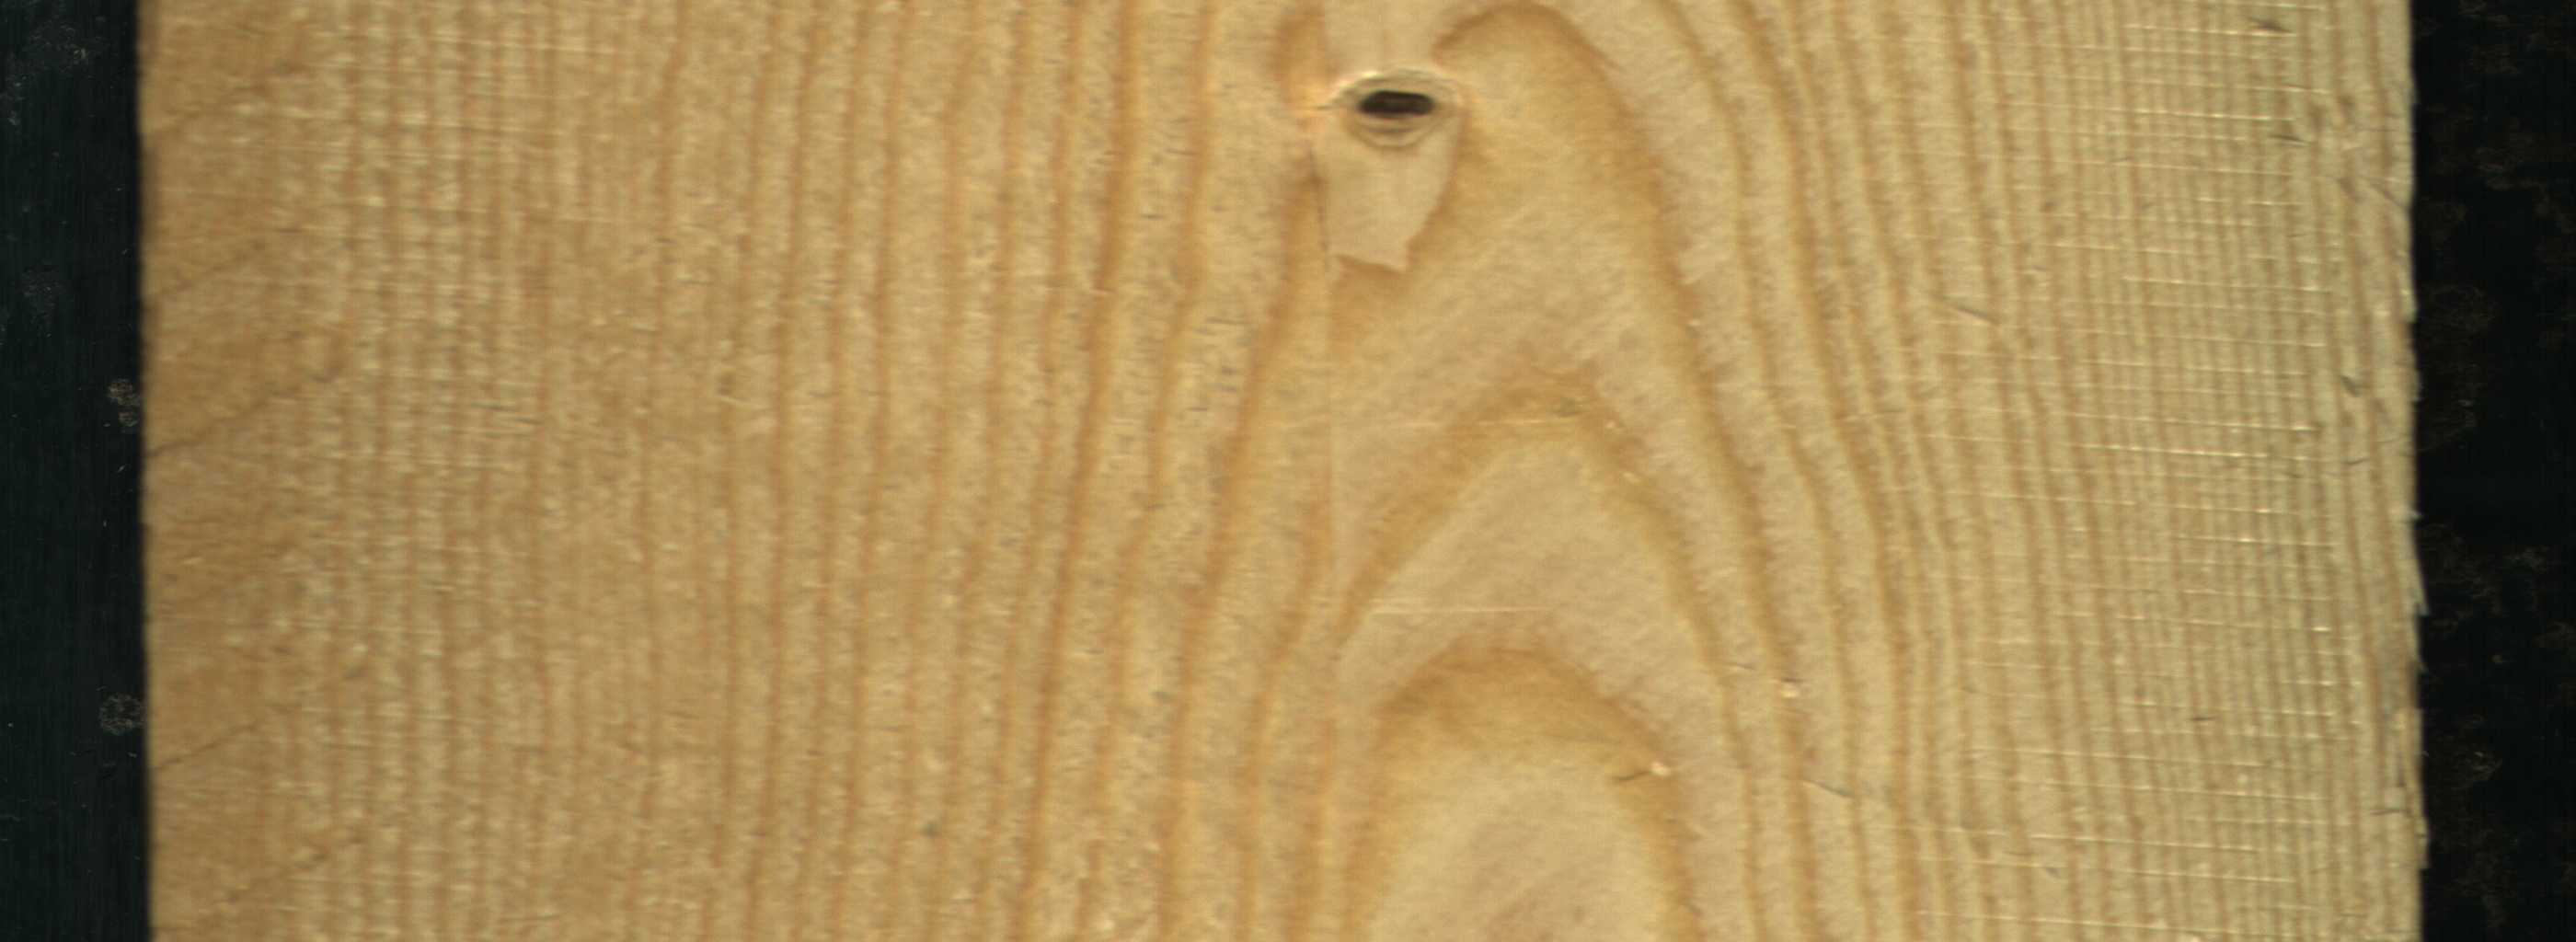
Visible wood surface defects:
Dead_Knot